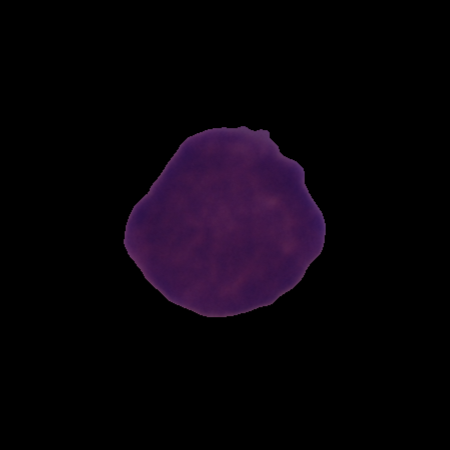
Label: cancer